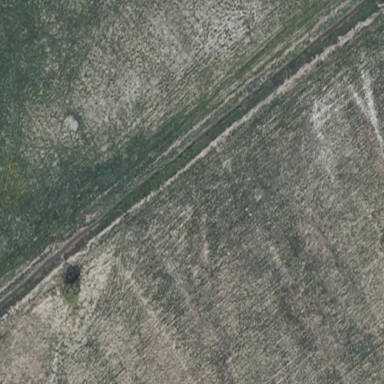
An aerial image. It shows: Patch of scrub vegetation.